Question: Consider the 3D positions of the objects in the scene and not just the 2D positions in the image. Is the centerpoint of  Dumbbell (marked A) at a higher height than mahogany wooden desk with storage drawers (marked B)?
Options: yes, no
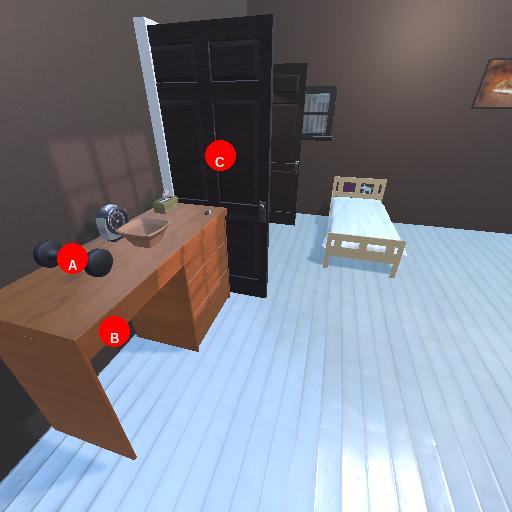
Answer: yes